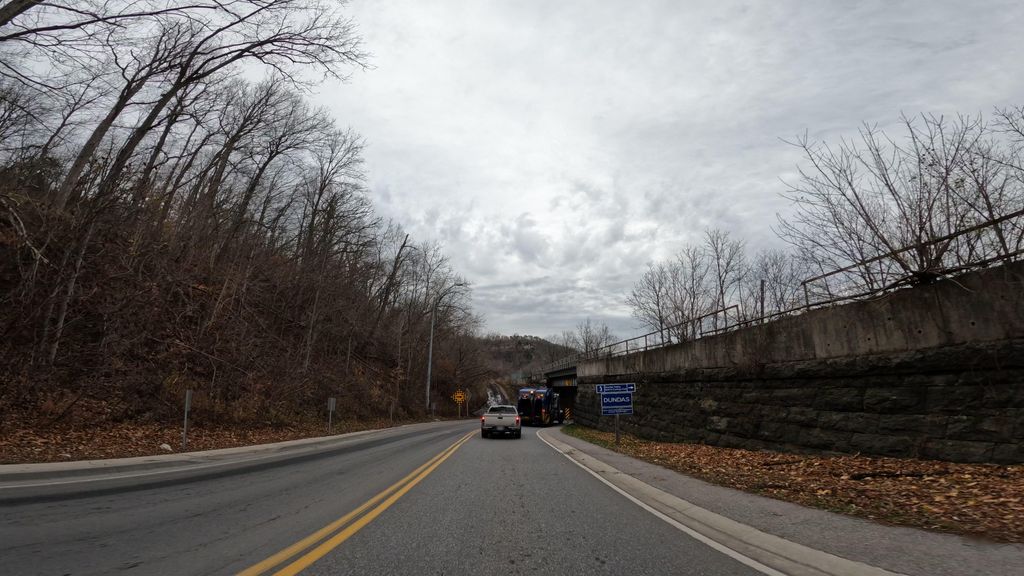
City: hamilton